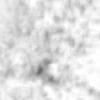
Label: no_change